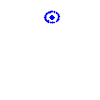
Particle: pion